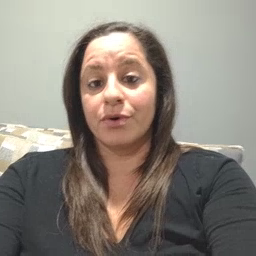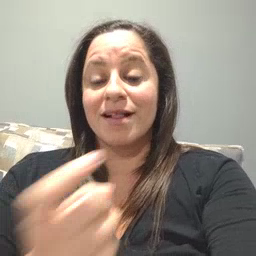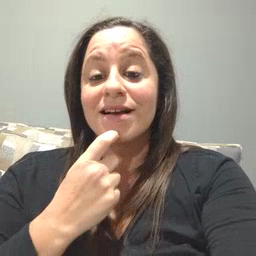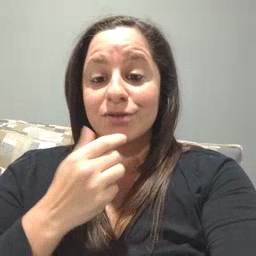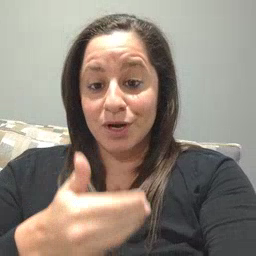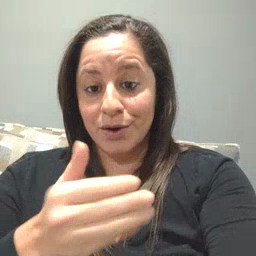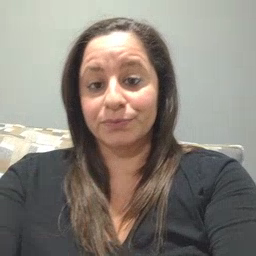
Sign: glasswindow